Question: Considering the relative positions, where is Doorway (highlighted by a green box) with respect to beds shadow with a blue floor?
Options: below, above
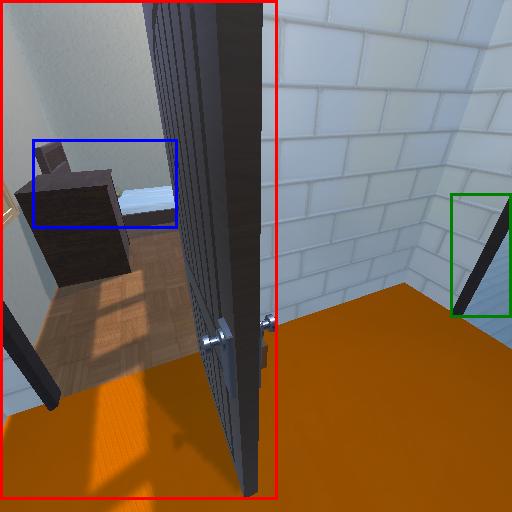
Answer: below